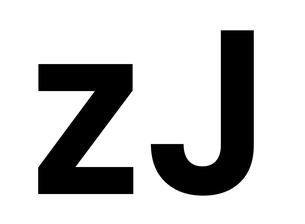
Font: Poppins-SemiBold